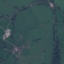
Land use / land cover class: Pasture